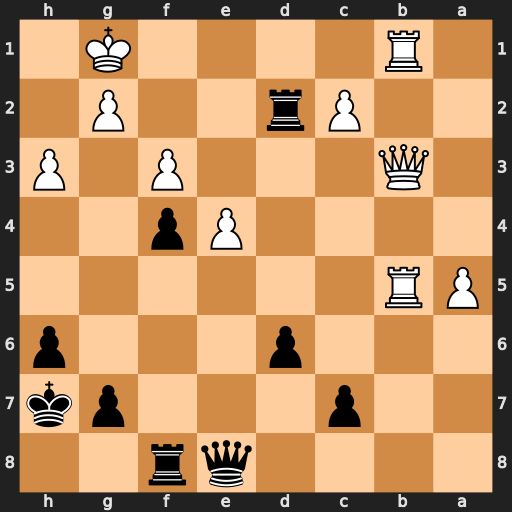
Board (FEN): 4qr2/2p3pk/3p3p/PR6/4Pp2/1Q3P1P/2Pr2P1/1R4K1
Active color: b
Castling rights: -
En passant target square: -
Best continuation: Qg6 g4 fxg3 Rf5 Rxf5